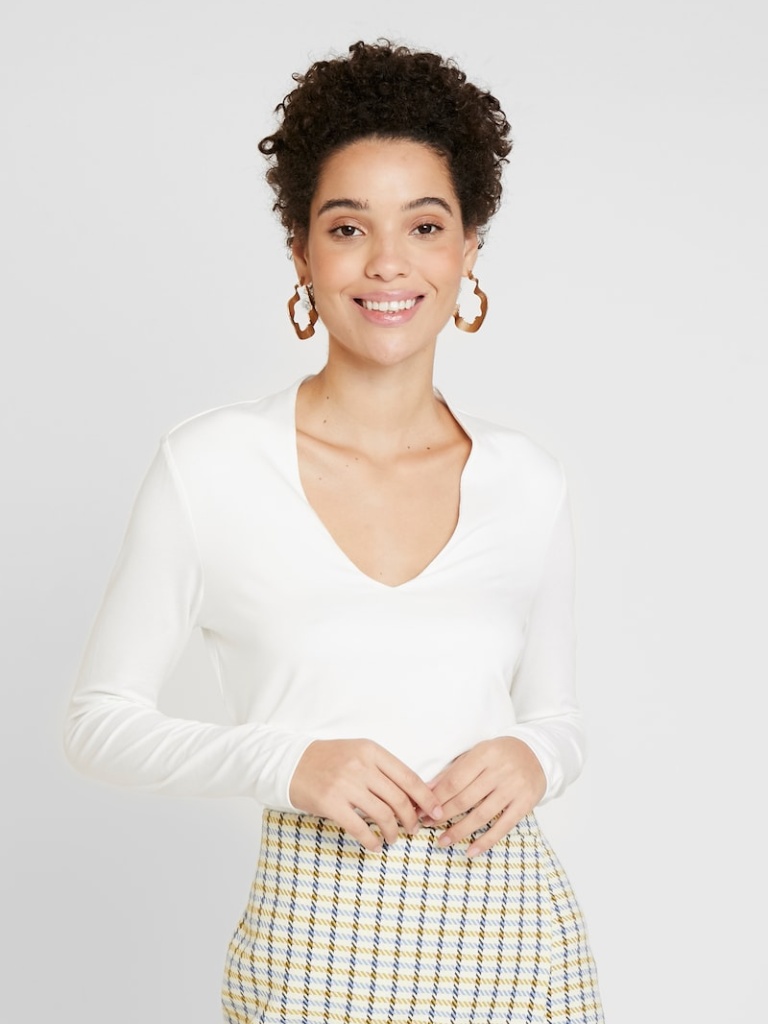
cotton fitted a long-sleeved with the sleeves down hip length Fully Tucked in v-neck t-shirt